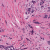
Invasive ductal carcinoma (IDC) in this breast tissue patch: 1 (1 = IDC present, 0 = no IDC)